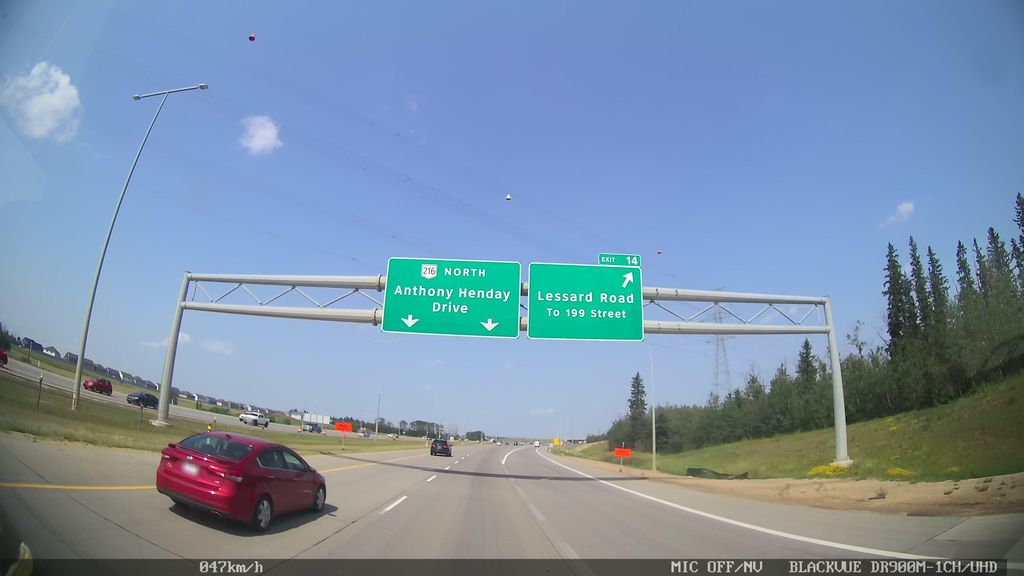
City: edmonton